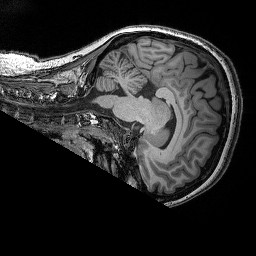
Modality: T1w
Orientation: sagittal
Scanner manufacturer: siemens
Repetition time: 2.25 s
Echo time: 0.00418 s